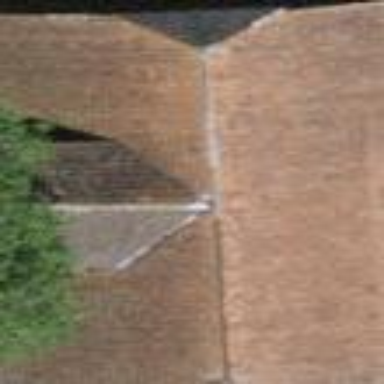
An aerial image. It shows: Rural barn.